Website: crate-barrel
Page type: account-selection
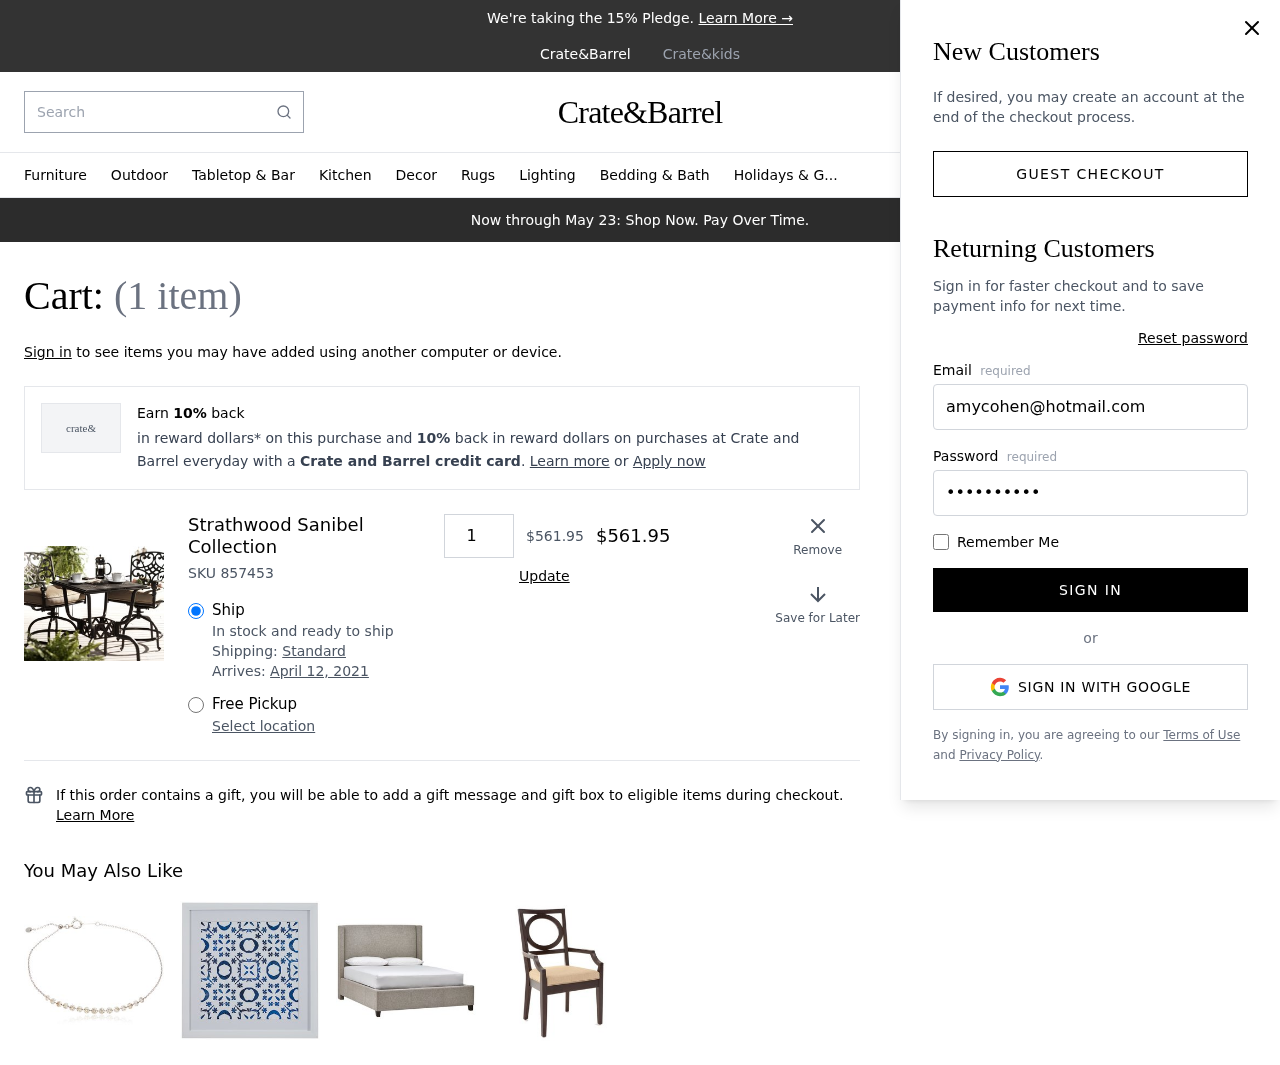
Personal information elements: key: PII_EMAIL
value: amycohen@hotmail.com
Product elements: key: PRODUCT1_NAME
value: Strathwood Sanibel Collection
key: PRODUCT1_PRICE
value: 561.95
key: PRODUCT1_QUANTITY
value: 1
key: PRODUCT1_SKU
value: SKU 857453
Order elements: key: ORDER_NUM_ITEMS
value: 1
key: ORDER_DELIVERY_DATE
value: April 12, 2021
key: ORDER_SUBTOTAL
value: $561.95
Search elements: key: HEADER_SEARCH
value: Search